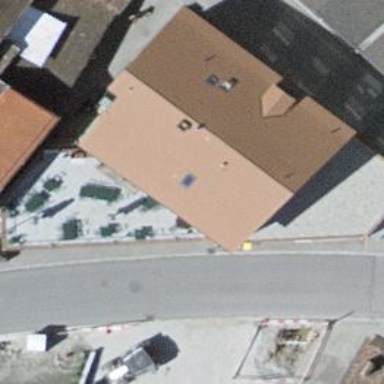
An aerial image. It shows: Convenience shop.